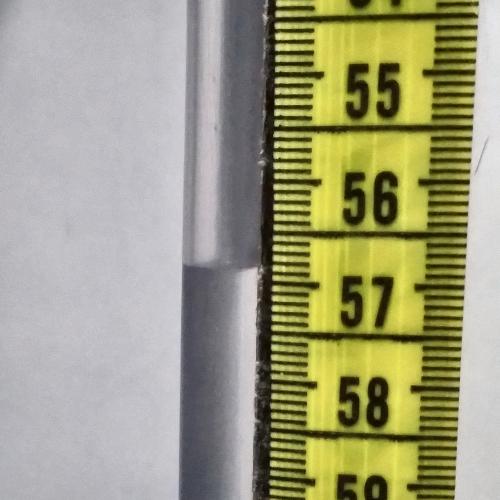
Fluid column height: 56.8 cm